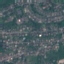
Land use / land cover: Residential